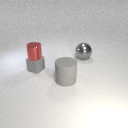
large gray rubber cylinder to the left of large gray metal sphere